Aerial crown-view tile of a tropical tree (Barro Colorado Island, Panama), acquired 20250512:
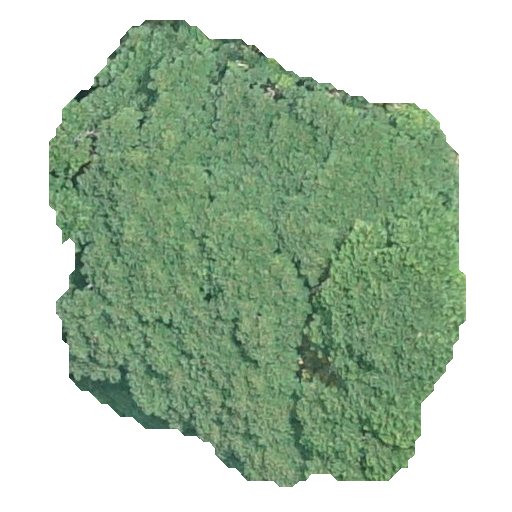
Species: Jacaranda copaia
GBIF accepted scientific name: Jacaranda copaia
Crown area: 214.553 m²